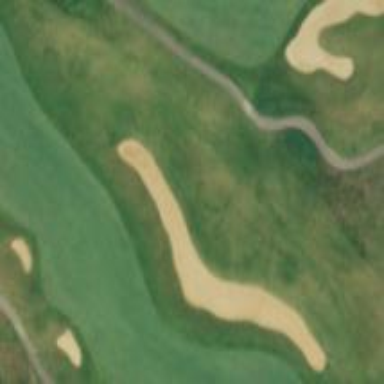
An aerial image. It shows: Sand bunker on golf course.